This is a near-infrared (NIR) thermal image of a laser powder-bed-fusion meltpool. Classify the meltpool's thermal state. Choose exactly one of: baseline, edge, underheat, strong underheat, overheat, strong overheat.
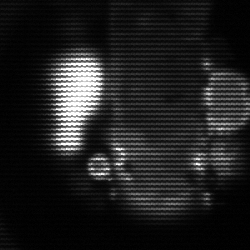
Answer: strong underheat